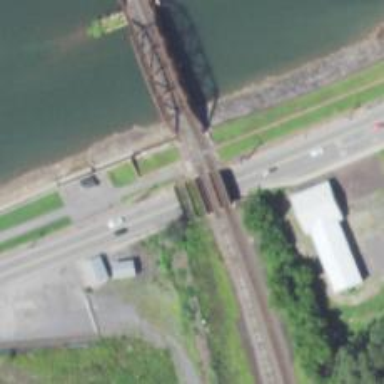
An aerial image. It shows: Disused railway bridge.